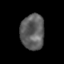
Tissue: skin
Cell type: Myeloid cells
Senescence score: 0.7041
Nuclear area (px): 828
Mean DAPI intensity: 93.736